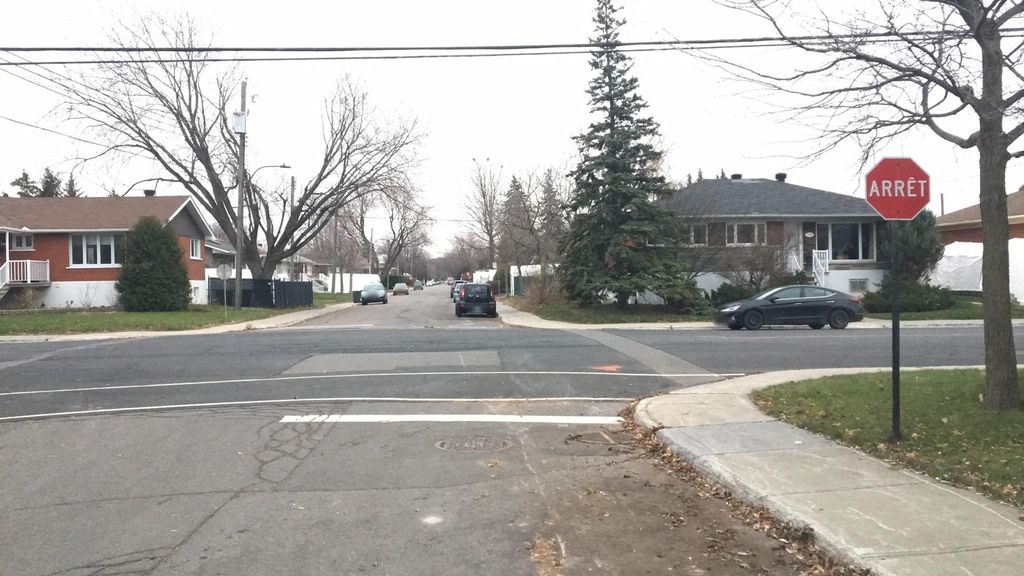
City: montreal